Interaction volume radius: 5 \u00c5
Interaction volume height: 25 \u00c5
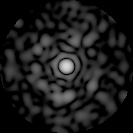
Disorder parameter: 0.8038